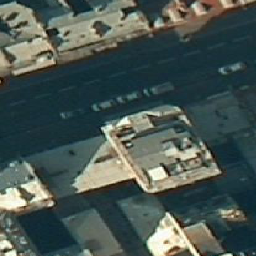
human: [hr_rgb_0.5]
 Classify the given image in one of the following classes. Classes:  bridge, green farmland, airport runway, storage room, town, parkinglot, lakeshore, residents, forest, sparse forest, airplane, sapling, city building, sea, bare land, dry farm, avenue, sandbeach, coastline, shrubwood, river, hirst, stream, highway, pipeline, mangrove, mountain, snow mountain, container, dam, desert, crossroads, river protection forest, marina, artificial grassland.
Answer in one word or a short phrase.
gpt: city building